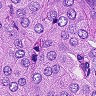
Metastatic tissue present: yes